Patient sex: M
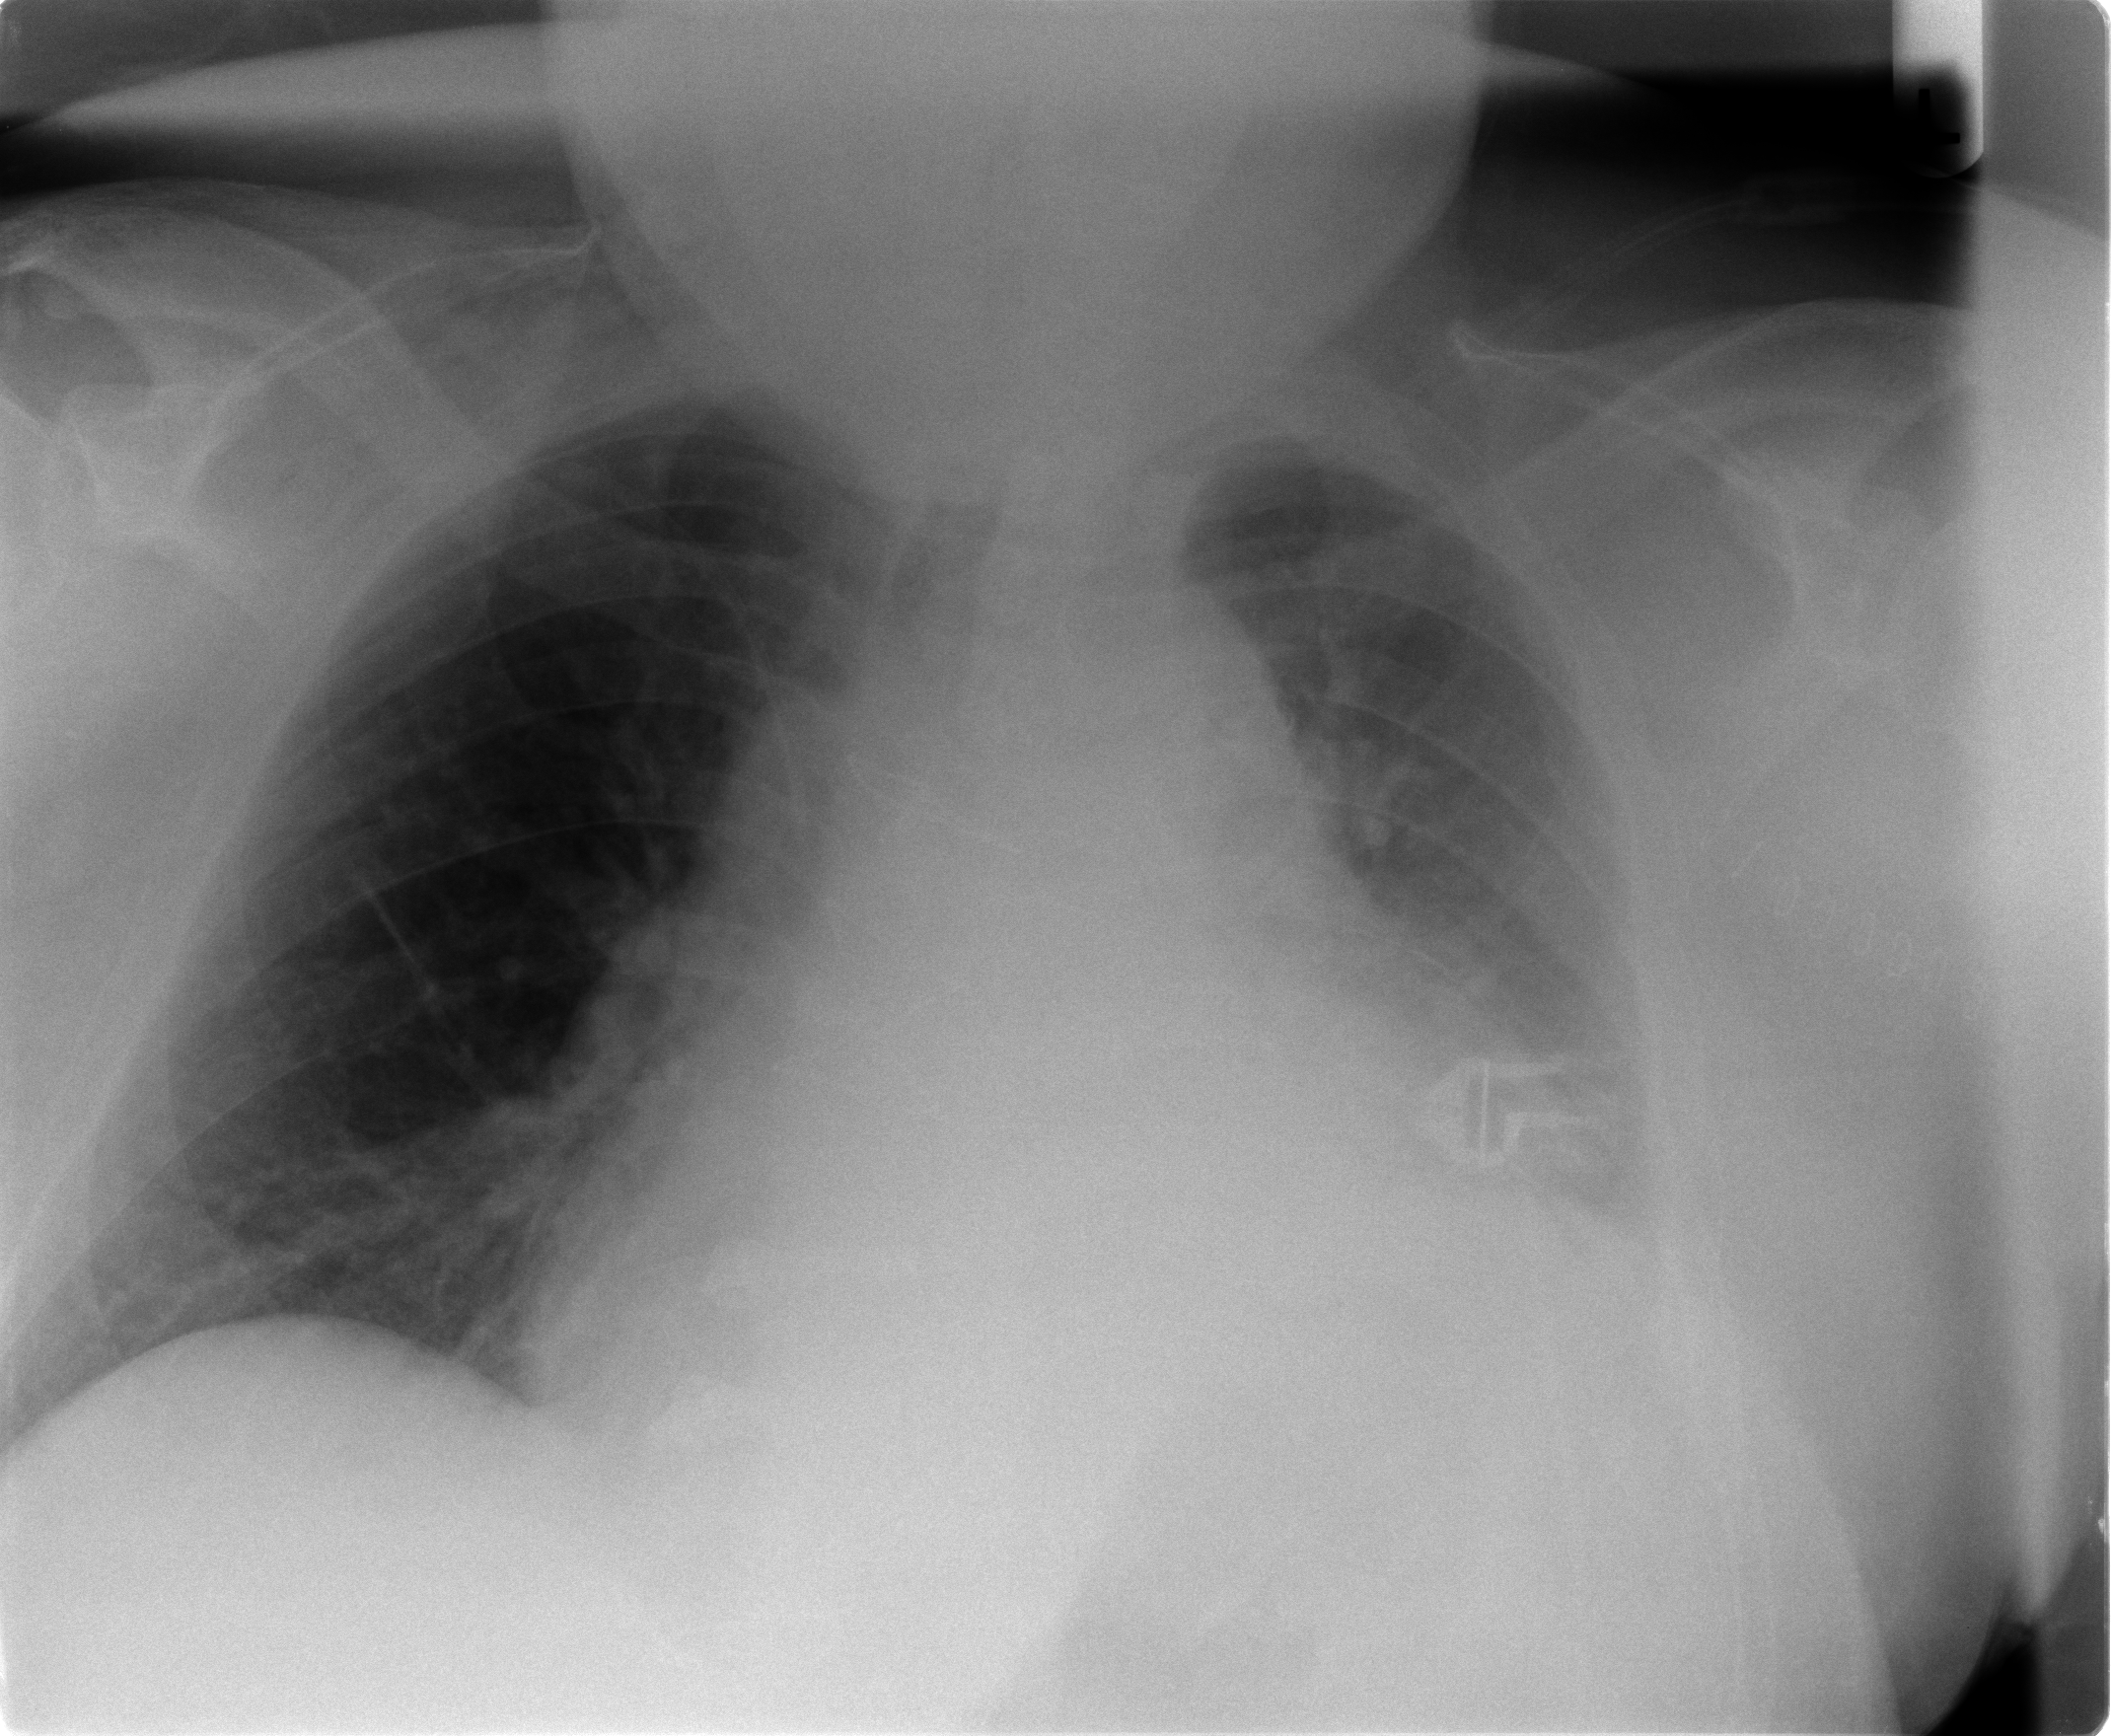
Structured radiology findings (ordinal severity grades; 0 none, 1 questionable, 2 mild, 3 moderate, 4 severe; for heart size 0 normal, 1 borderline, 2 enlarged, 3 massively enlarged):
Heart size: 2
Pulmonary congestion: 1
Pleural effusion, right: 0
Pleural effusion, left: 2
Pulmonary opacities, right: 0
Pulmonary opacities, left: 0
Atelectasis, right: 1
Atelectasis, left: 2